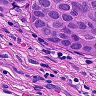
Metastatic tissue present: yes